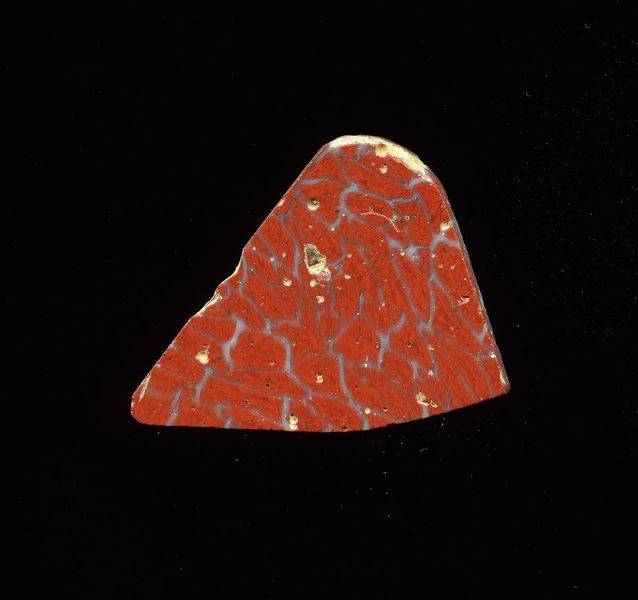
Titel: Mosaikglasfragment
Standort: Hamburg
Institution: Museum für Kunst und Gewerbe Hamburg
Schlagwörter: blau, glas, marmor, rot, muster, stein, farbig, antike, form, geschnitten, loch, mosaik, wandschmuck, kaiserzeit, gepresst, objekt, ader, teil, archäologie, scherbe, bodenbeläge, frühe kaiserzeit, prinzipat, römische, mittlere, späte, objet, trouve